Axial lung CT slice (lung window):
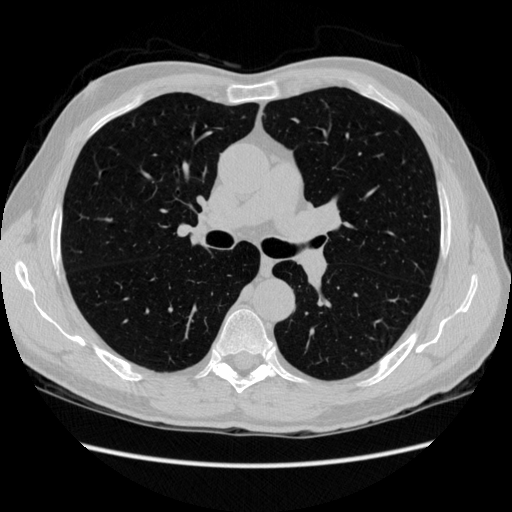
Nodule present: no